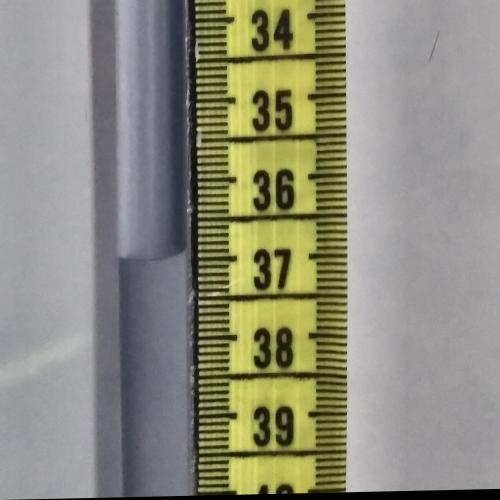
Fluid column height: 36.9 cm